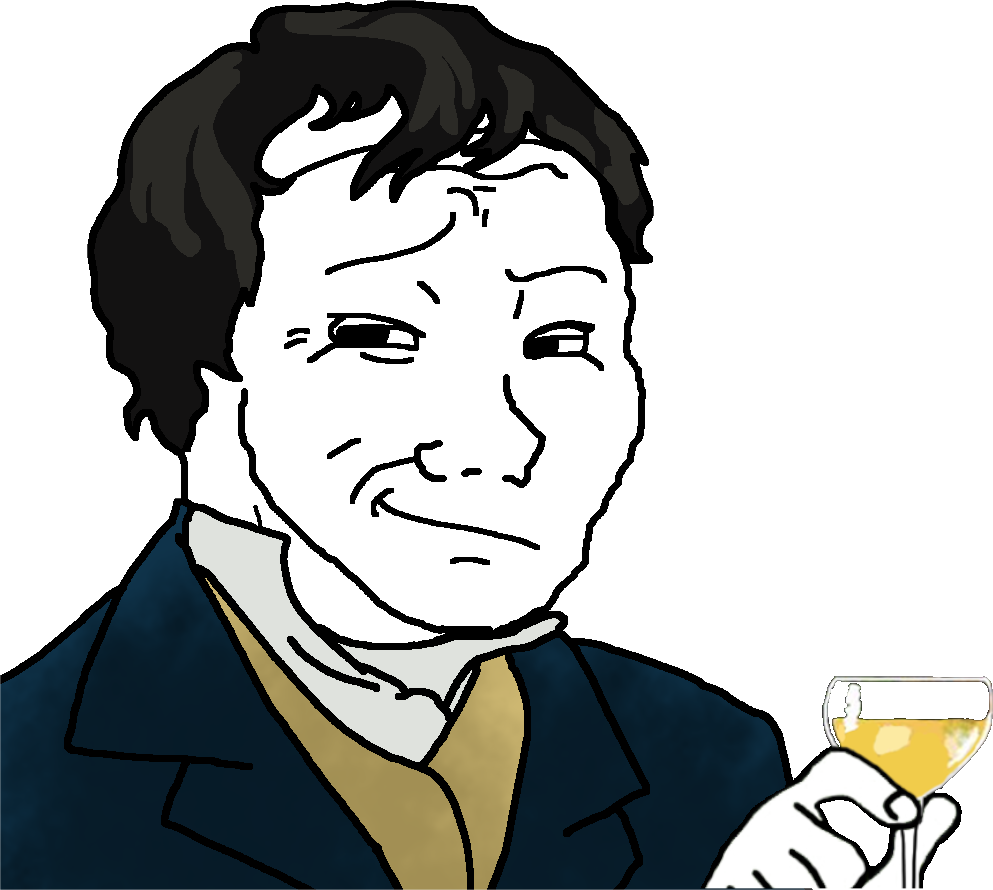
Label: 5_Smugjak